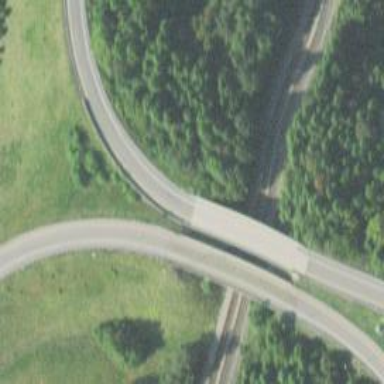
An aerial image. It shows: Bridge on motorway link.